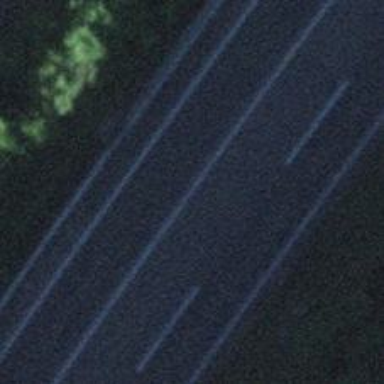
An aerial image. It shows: Trunk road bridge.